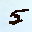
Label: 5